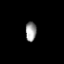
Tissue: lung
Cell type: Endothelial cells
Senescence score: 0.6248
Nuclear area (px): 208
Mean DAPI intensity: 154.505